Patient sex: M
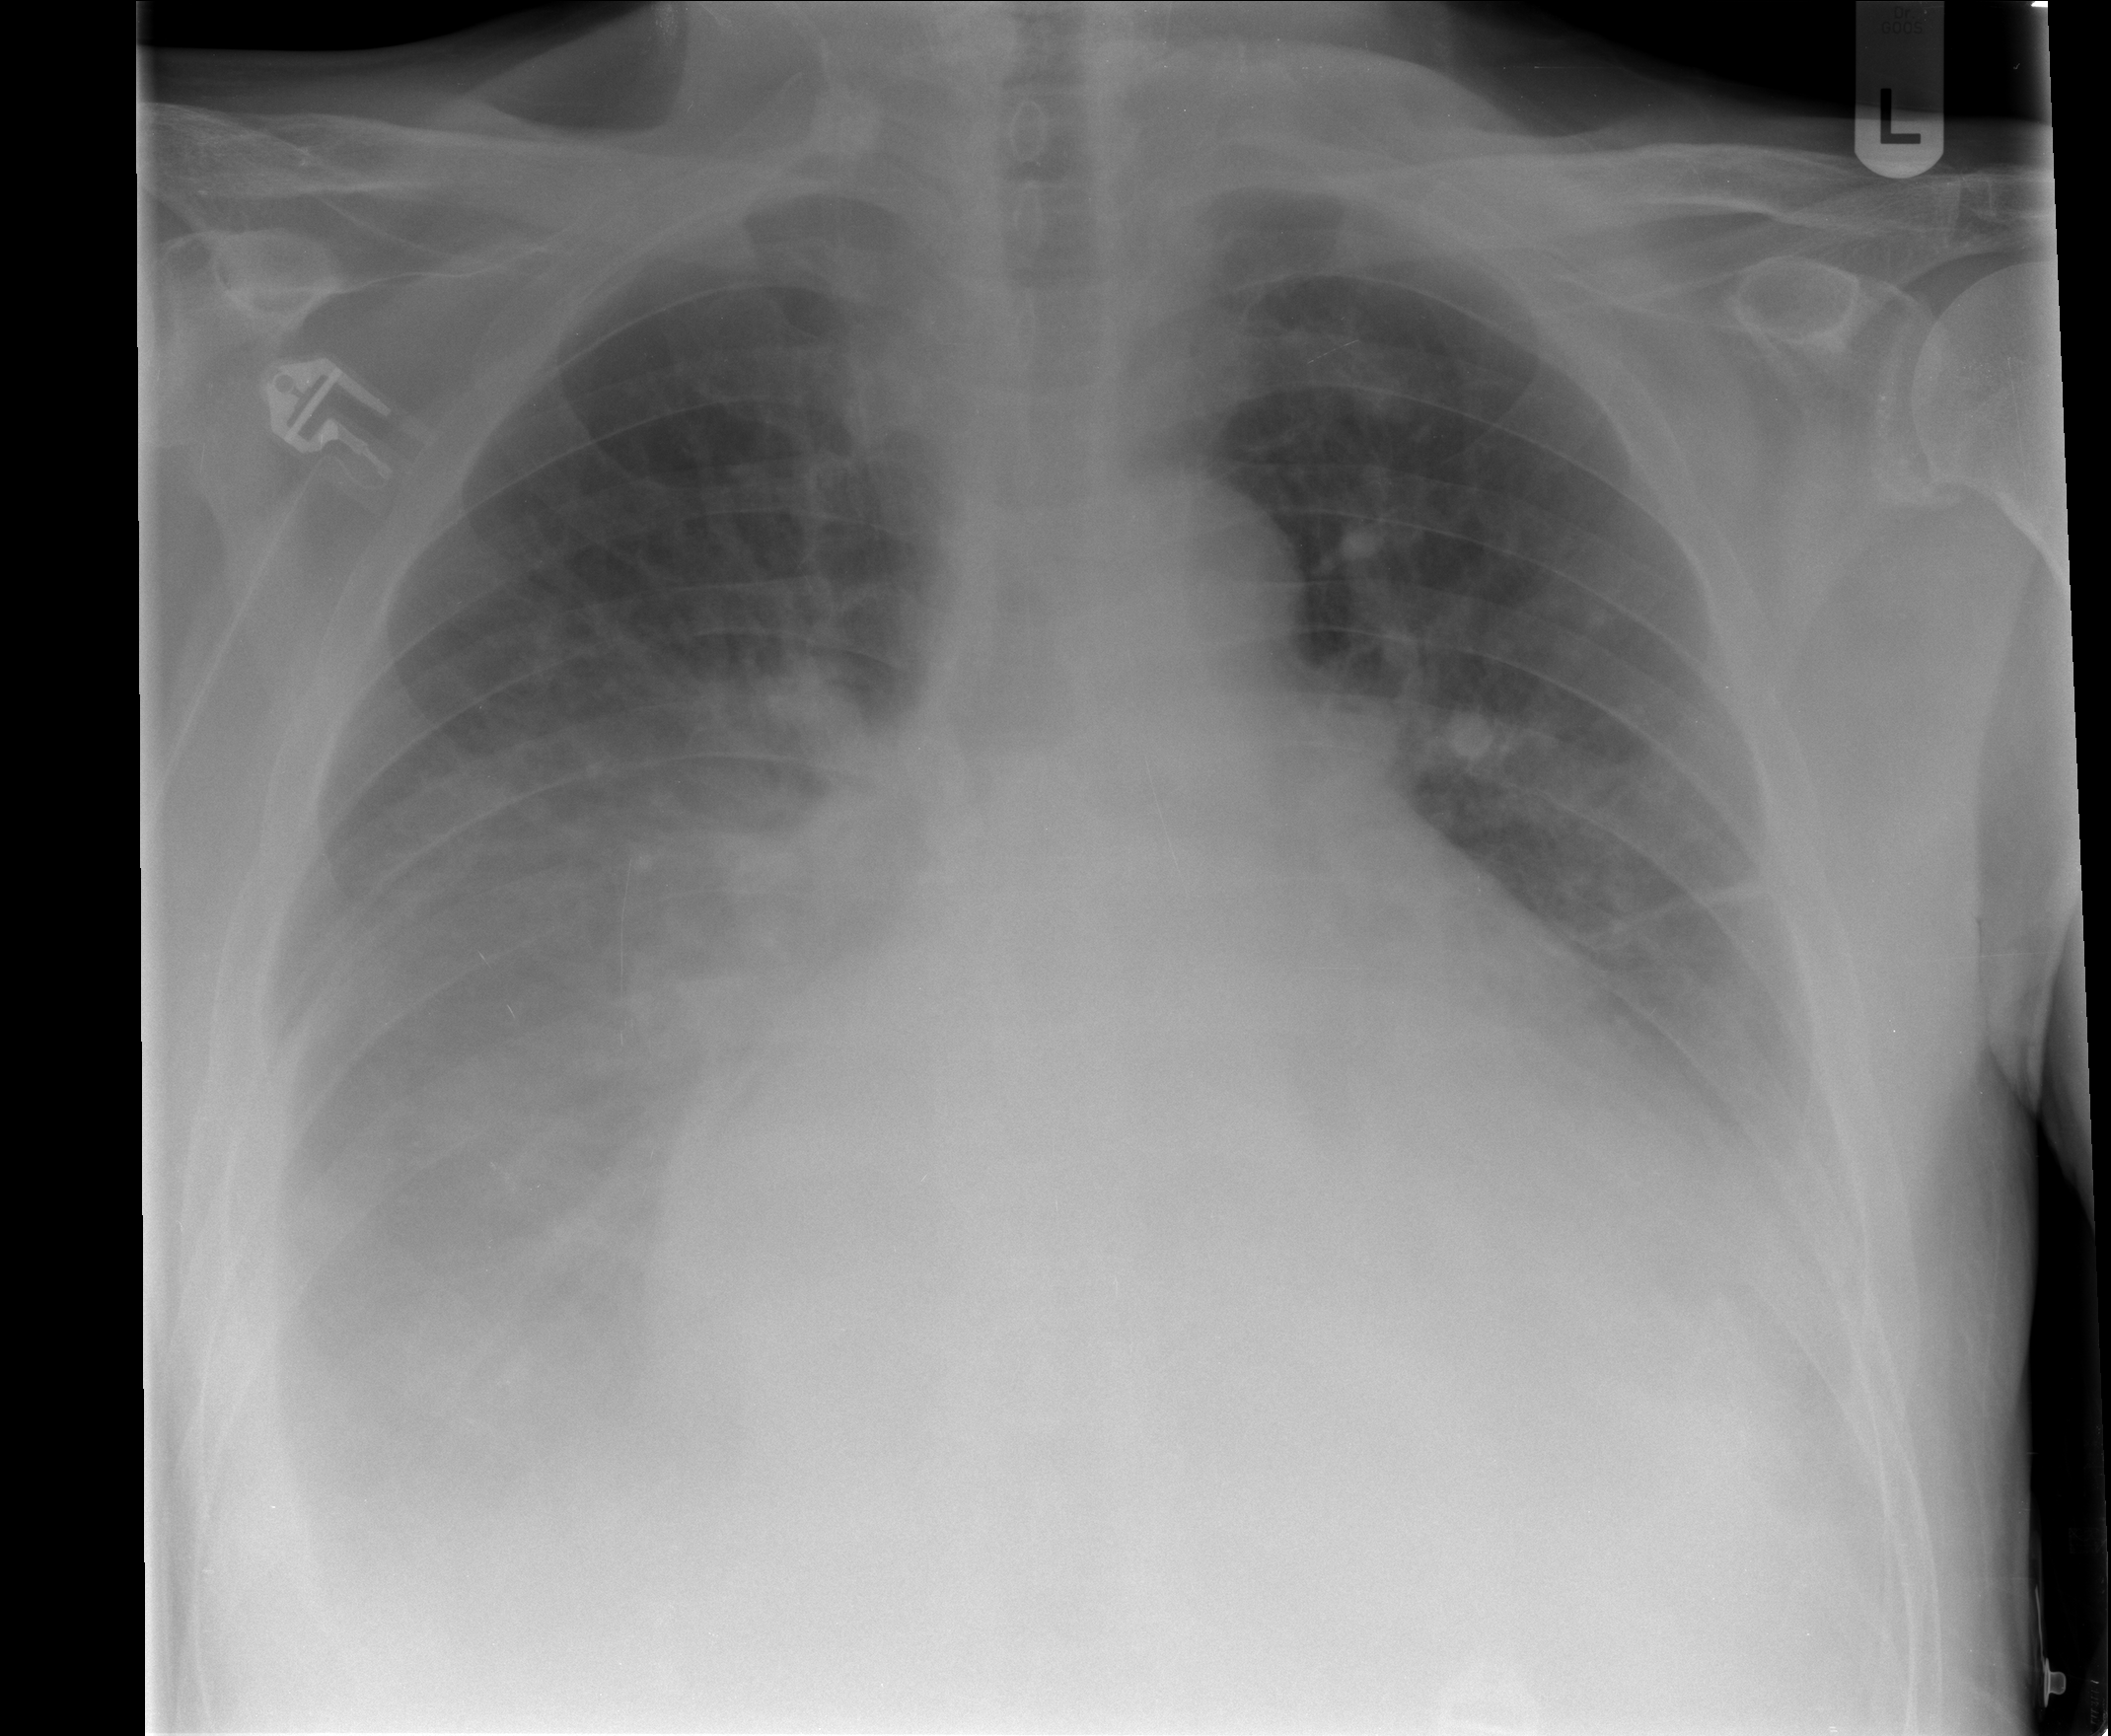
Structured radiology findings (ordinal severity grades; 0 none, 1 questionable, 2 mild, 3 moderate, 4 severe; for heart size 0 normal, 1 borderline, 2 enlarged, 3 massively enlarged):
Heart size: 3
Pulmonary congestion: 2
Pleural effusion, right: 3
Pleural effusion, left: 2
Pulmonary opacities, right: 0
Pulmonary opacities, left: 0
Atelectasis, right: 3
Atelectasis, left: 2